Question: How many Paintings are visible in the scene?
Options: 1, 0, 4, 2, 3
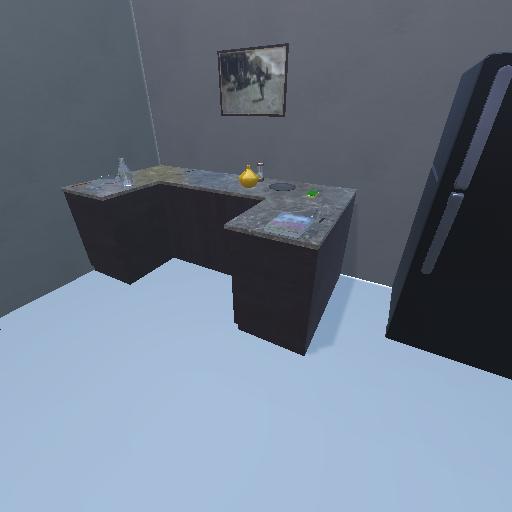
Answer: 1